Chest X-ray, AP view. Patient: 52 years old, sex M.
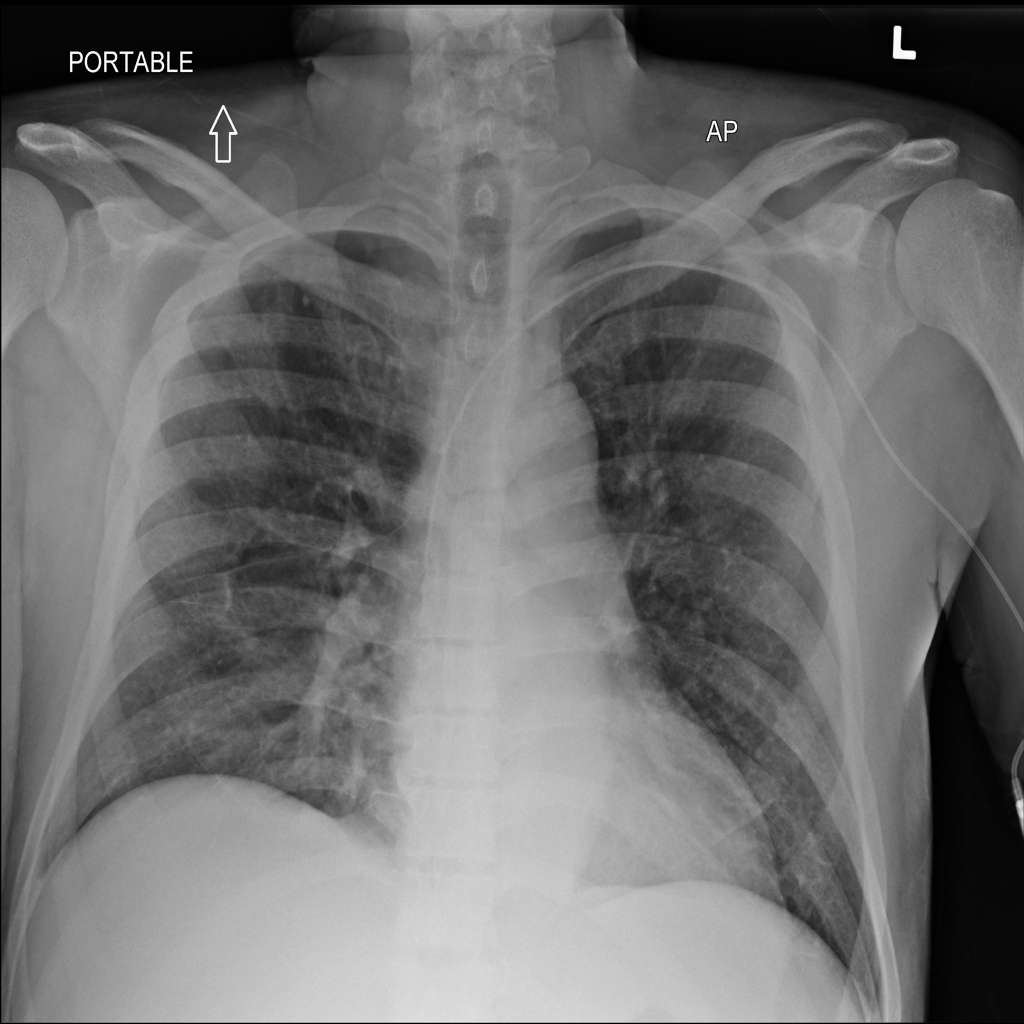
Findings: No Finding